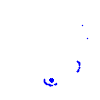
Particle: electron